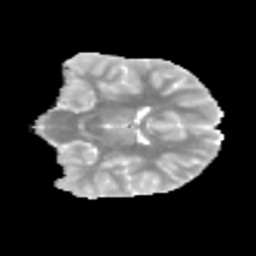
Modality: MD
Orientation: coronal
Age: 12
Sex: male
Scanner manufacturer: siemens
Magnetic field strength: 3 T
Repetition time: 3.8 s
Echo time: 0.07 s